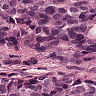
Metastatic tissue present: yes